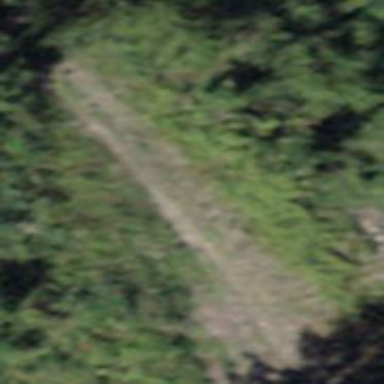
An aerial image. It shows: Track with earth surface rated as grade5.